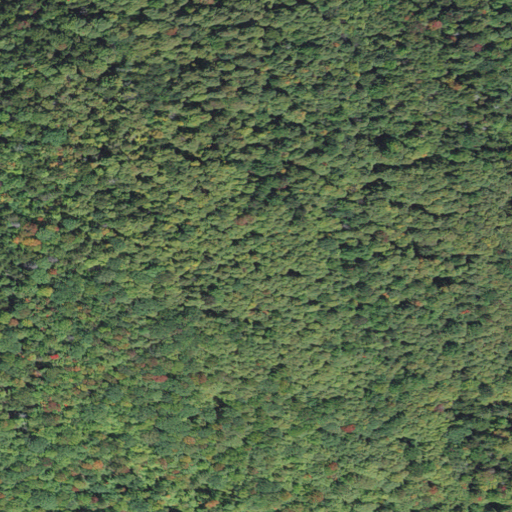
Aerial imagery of mountain in Vermont named Oak Hill containing deciduous forest, evergreen forest, and mixed forest